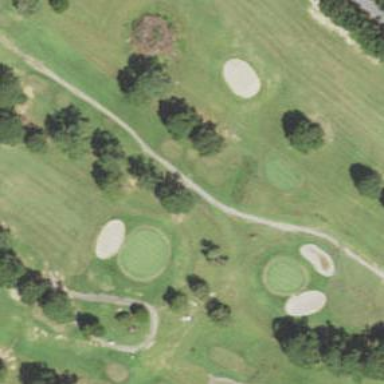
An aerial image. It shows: Golf tee.